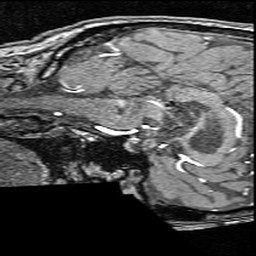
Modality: angio
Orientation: sagittal
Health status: ill
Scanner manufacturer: siemens
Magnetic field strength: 3 T
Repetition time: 0.023 s
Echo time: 0.00418 s